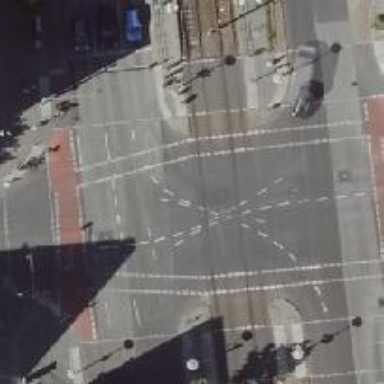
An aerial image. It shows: Tram level crossing on railway.